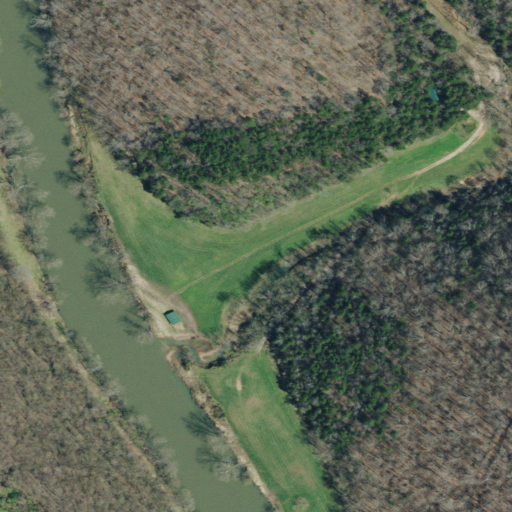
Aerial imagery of valley in Tennessee named Blair Hollow containing deciduous forest, shrub, open water, mixed forest, evergreen forest, grassland, open development, and pasture